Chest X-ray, AP view. Patient: 56 years old, sex F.
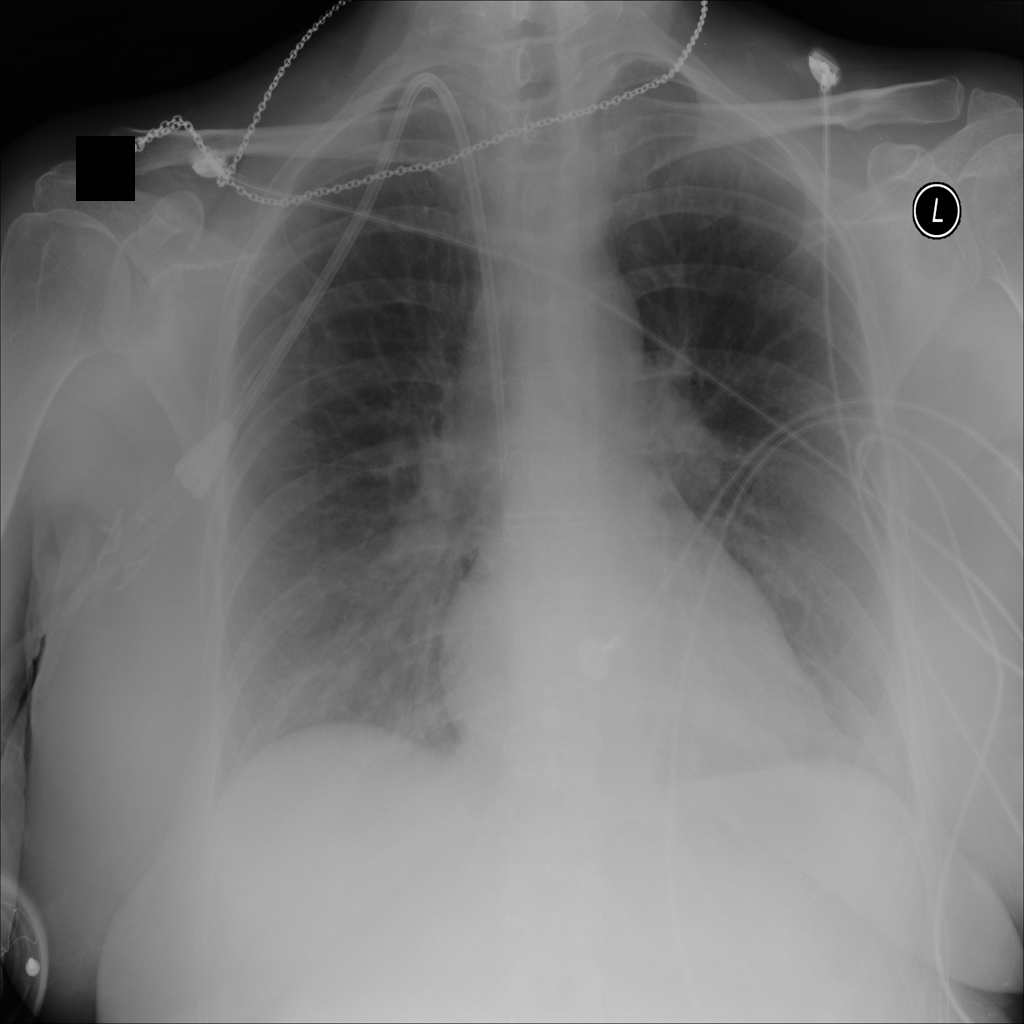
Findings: No Finding